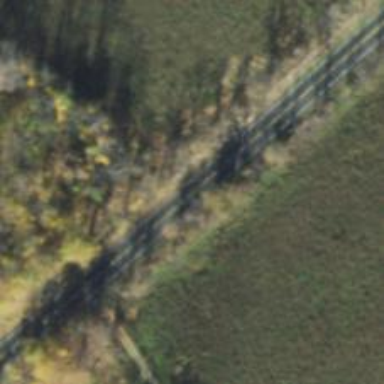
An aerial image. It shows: Secondary road.